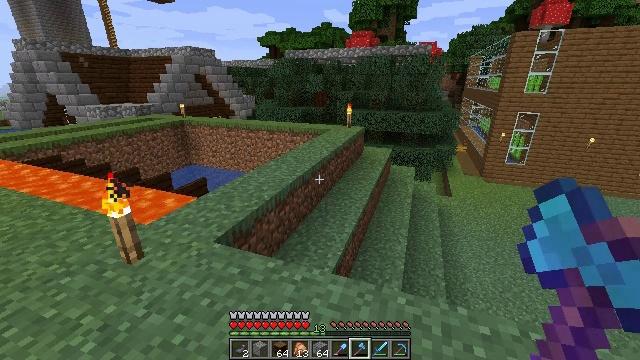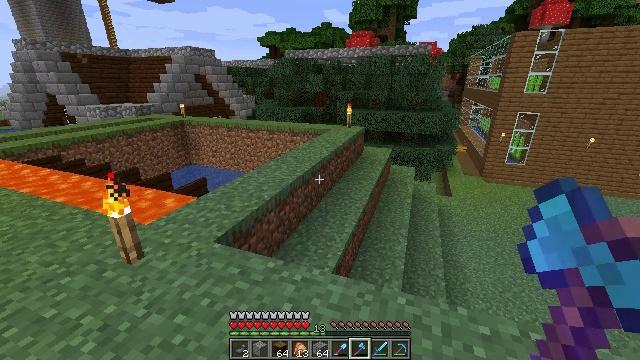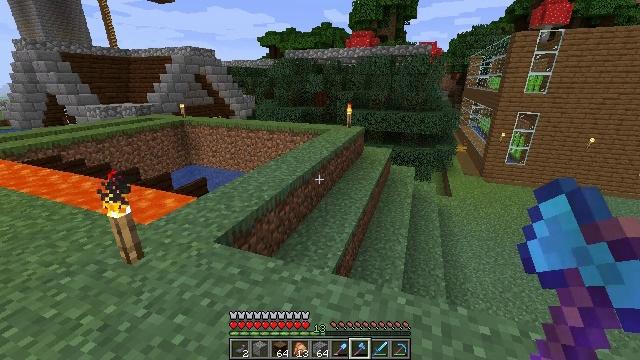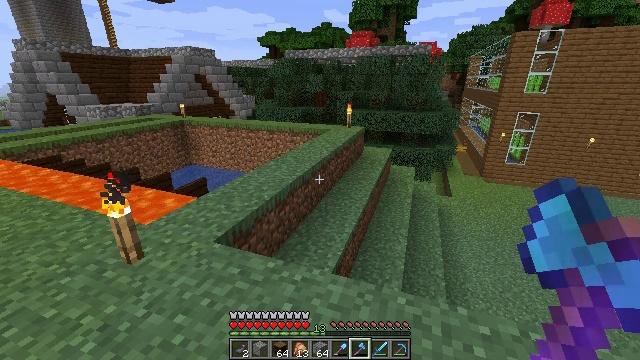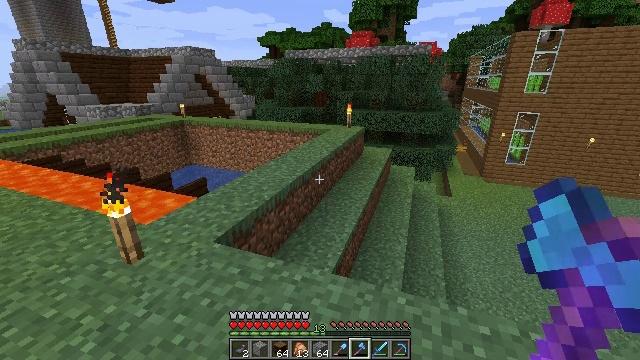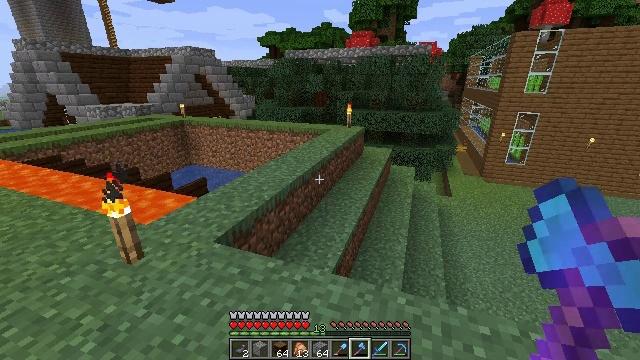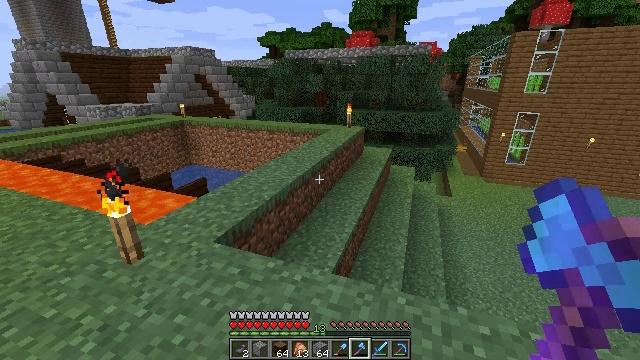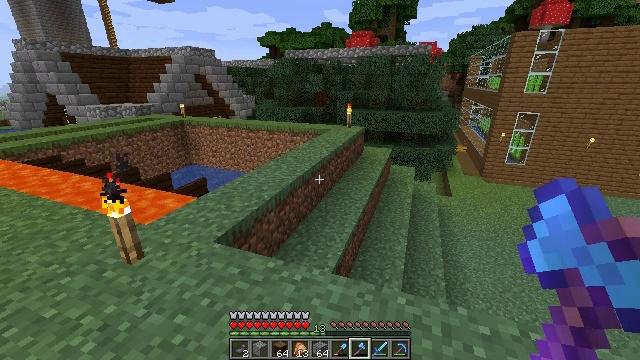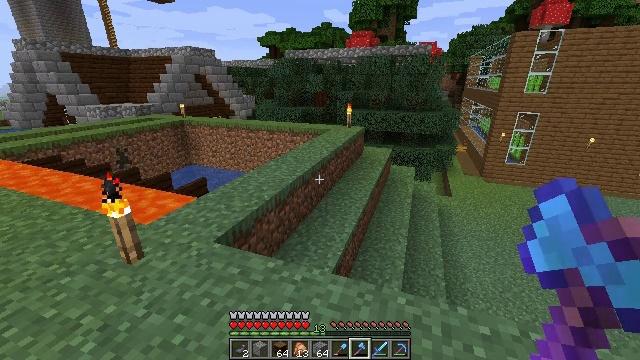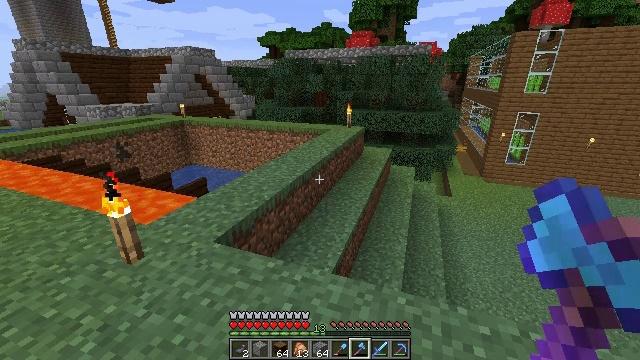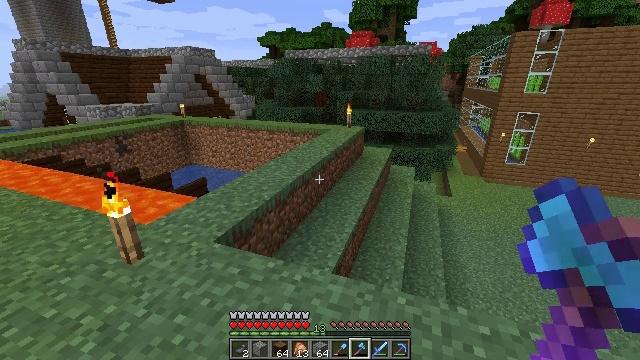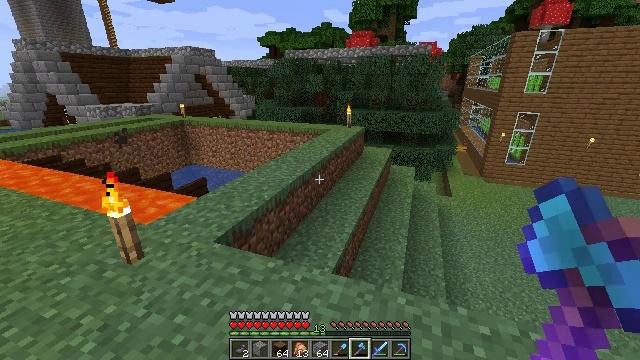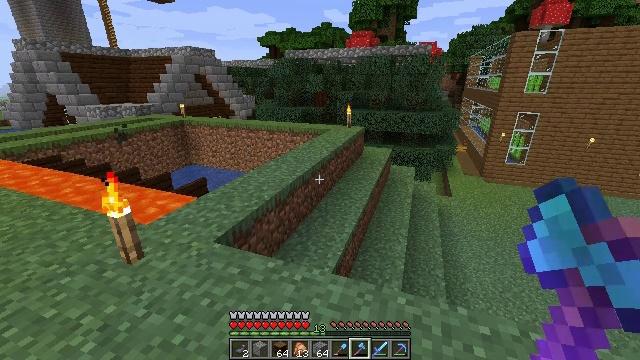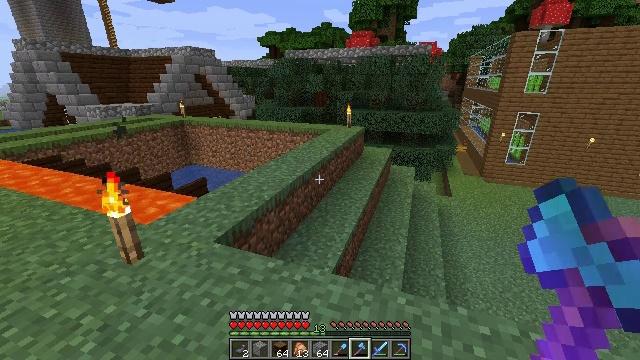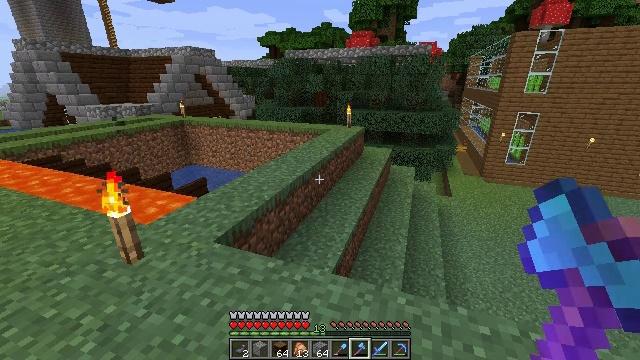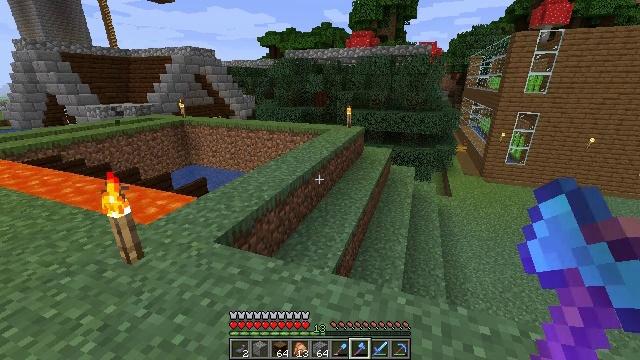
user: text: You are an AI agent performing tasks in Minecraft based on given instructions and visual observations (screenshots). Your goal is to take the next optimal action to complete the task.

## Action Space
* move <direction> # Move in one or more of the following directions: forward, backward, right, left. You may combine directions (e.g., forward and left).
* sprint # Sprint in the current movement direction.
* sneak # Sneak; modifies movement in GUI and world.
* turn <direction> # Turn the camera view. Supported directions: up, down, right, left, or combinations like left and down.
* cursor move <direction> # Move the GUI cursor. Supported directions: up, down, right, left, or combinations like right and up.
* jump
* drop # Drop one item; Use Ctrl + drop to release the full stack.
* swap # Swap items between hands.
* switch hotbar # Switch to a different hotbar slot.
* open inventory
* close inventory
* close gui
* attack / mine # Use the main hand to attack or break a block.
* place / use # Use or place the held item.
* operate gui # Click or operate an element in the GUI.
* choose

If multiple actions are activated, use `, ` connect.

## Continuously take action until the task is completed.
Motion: motion action
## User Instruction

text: Get wheat from the farmland.
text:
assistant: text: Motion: no_op
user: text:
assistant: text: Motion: no_op
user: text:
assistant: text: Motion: no_op
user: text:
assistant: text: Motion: no_op
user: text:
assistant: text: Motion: no_op
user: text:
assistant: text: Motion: no_op
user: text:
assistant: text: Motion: no_op
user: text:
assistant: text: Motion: no_op
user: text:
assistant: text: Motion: no_op
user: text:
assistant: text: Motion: no_op
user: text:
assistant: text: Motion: no_op
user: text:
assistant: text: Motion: no_op
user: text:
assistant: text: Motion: no_op
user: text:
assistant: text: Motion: no_op
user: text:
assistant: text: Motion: no_op
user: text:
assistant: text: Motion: no_op
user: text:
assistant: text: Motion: no_op
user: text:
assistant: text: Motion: no_op
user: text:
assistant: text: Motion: no_op
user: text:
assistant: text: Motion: no_op
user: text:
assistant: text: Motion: no_op
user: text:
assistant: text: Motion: no_op
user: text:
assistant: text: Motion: no_op
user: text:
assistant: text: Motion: no_op
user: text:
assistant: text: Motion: no_op
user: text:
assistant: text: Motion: no_op
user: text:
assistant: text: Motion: no_op
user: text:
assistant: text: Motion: no_op
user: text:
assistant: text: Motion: no_op
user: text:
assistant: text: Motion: no_op